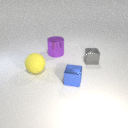
large yellow rubber sphere to the left of small blue metal cube